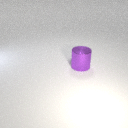
large purple metal cylinder